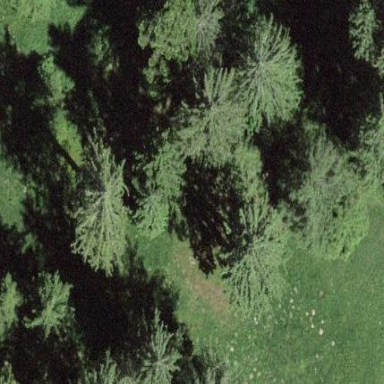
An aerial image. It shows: Serene woodland landscape.